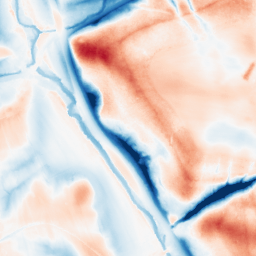
Category: classical
Decomposition family: uniform
Decomposition parameters: size: 50
Upsampling method: regularized
Upsampling parameters: scale: 2
lambda_reg: 0.001
Upsampling scale: 2